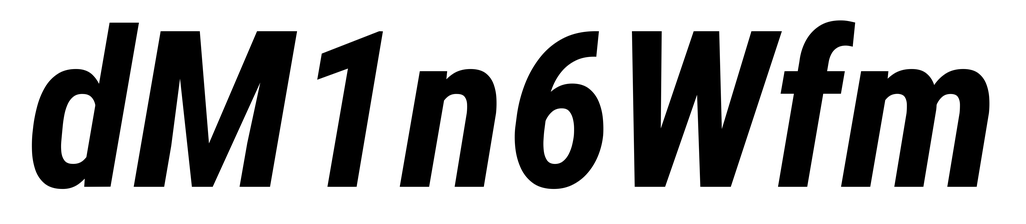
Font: Roboto-Italic_Condensed_Bold_Italic